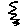
Label: zigzag